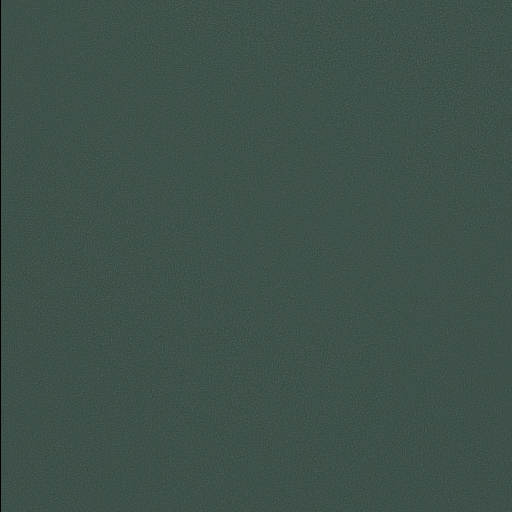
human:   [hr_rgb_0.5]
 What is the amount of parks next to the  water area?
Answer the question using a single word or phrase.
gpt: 1

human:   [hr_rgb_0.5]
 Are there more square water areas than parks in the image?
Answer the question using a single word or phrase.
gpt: no

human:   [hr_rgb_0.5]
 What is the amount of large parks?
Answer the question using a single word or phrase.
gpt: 1

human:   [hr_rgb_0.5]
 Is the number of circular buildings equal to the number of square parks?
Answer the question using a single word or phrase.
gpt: yes

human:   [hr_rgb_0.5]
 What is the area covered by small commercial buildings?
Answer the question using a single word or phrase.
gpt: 0m2

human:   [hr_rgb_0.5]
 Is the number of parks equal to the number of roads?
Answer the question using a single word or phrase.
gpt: no

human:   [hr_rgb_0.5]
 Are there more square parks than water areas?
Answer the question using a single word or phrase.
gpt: no

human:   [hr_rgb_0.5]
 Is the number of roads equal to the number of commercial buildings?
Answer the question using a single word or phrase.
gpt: yes

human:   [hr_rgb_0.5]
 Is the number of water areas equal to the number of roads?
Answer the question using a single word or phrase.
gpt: no

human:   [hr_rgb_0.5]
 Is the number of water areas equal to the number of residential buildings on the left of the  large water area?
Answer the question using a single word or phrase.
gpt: no

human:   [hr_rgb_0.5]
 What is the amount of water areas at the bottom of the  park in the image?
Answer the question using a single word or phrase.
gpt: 1

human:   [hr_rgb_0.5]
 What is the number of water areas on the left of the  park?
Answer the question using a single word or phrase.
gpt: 1

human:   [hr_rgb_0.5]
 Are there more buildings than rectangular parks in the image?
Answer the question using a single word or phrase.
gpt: no

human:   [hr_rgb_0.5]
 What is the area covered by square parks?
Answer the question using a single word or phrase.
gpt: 0m2

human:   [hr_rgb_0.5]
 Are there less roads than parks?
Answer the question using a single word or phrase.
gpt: yes

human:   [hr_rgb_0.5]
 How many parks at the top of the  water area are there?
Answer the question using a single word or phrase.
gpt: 1

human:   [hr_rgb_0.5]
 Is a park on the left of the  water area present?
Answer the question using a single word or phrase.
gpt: no

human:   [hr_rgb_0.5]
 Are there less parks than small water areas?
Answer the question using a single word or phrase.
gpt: no

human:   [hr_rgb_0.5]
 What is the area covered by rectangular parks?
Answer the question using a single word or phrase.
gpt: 10631m2

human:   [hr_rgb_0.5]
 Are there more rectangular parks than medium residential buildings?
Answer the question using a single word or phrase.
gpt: yes

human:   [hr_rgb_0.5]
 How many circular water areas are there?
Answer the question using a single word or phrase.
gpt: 0

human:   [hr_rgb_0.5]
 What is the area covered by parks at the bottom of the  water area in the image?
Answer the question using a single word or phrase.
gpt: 0m2

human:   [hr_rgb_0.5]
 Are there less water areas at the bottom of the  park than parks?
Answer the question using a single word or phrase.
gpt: no

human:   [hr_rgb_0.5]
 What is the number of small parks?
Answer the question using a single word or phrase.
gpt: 0

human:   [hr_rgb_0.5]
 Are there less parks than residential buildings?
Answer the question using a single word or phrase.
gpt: no

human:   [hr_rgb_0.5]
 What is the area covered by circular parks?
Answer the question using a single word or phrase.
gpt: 0m2

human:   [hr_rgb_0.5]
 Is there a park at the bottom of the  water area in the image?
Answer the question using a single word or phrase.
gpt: no

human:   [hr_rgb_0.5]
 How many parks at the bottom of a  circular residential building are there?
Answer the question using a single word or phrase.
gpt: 0

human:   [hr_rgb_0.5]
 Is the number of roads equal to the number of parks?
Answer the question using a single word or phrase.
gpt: no

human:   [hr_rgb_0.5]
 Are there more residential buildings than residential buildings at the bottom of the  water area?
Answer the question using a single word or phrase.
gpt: no

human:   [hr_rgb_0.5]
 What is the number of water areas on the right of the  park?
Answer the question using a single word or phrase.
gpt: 0

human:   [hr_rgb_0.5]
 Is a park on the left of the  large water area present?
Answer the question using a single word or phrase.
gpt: no

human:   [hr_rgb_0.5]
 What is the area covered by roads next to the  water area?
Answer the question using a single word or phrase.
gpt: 0m2

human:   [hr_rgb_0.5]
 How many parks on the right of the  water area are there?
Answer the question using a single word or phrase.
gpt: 1

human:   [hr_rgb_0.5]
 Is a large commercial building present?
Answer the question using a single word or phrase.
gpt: no

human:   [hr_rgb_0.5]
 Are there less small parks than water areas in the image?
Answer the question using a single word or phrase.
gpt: yes